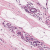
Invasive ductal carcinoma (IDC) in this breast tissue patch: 0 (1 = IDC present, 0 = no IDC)